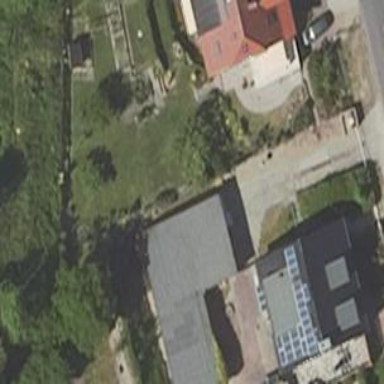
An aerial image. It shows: Shed.